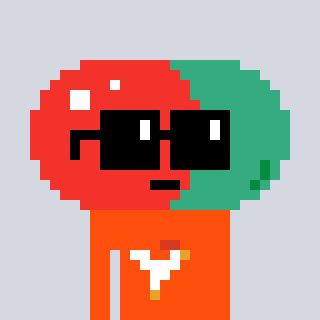
a pixel art character with square black sunglasses, a pill-shaped head and a orange-colored body on a cool background